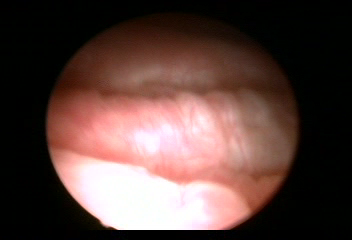
Modality: WLC
Class: Normal mucosa
Bladder cancer association: No